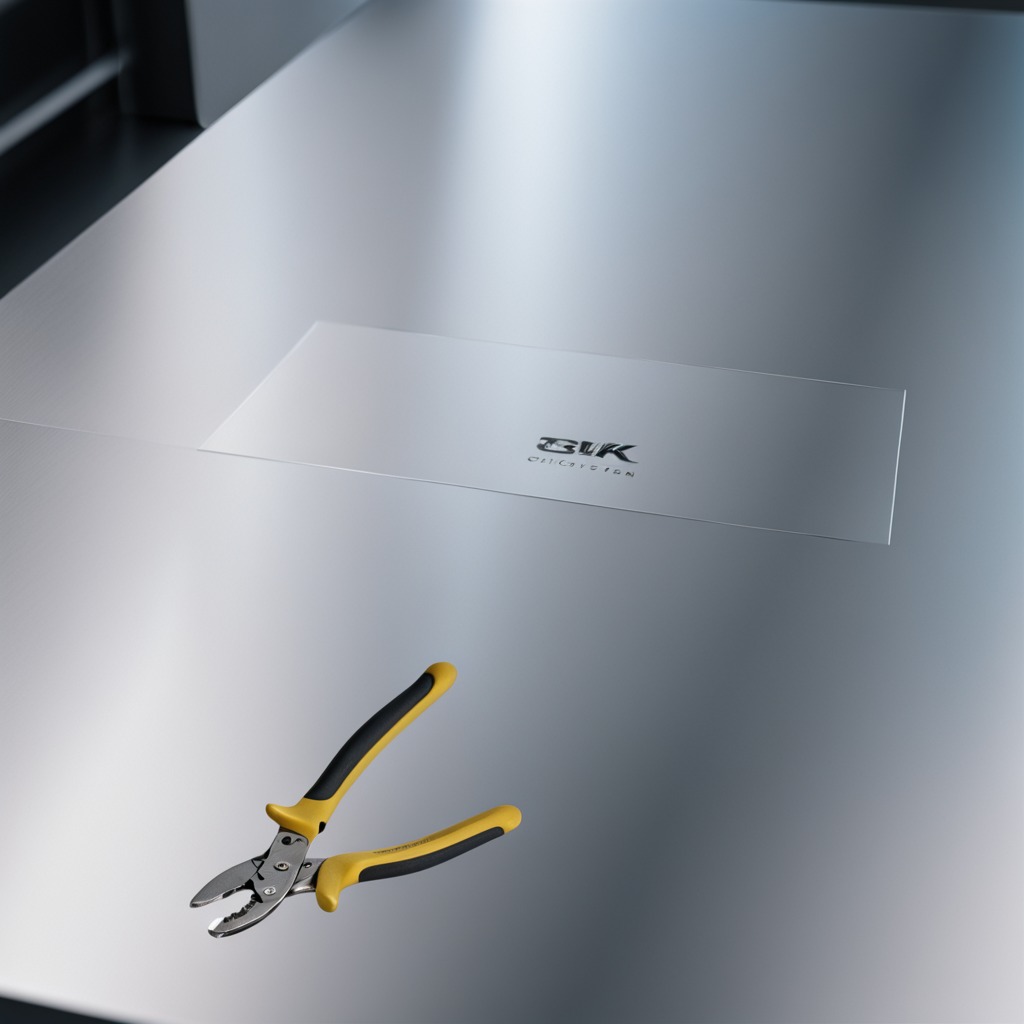
A plier is lying on the stainless steel table.